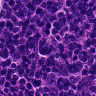
Metastatic tissue present: no